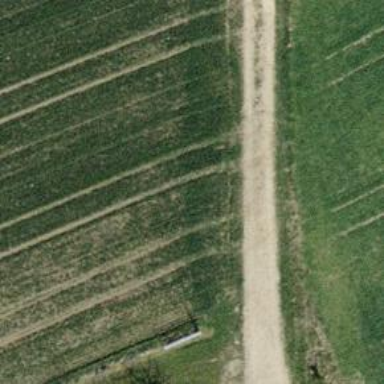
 suitable for agricultural vehicles like motorcars."